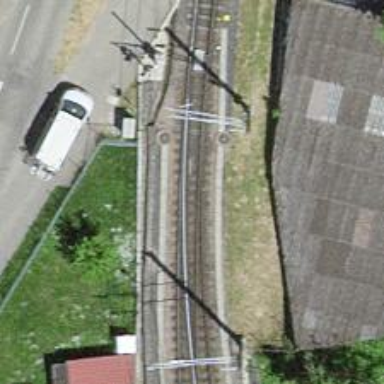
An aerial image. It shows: Tram railway with 1 track and contact lines for electrification.